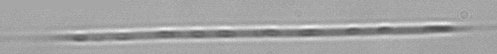
Label: Rhizosolenia